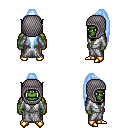
a pixel art fantasy rpg character, male body template, orc, green skin, white robe, robe skirt, white cyan extra-long topknot hairstyle, chain hood, gold boots, four views (front, back, left, right), 2x2 character sprite sheet, small pixel art, hard edges, no anti-aliasing